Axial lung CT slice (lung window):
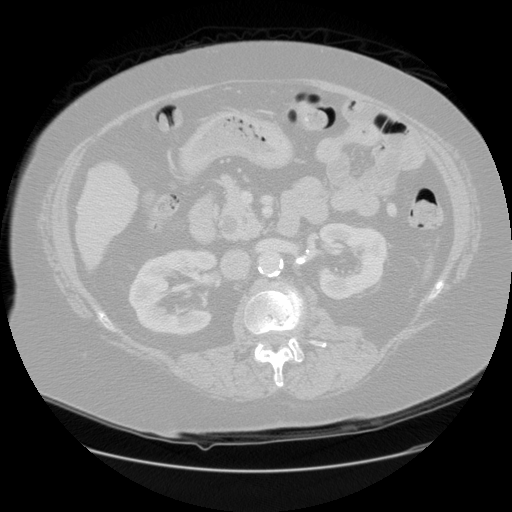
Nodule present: no